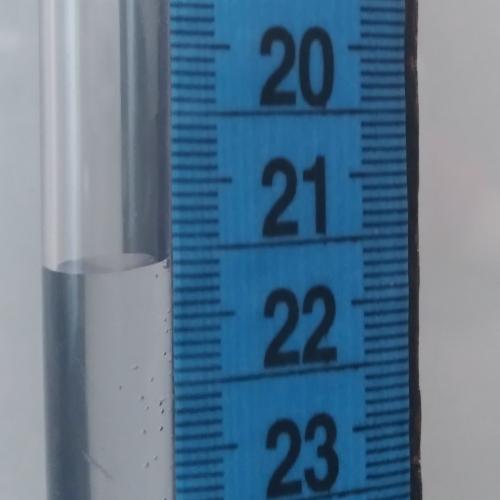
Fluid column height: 21.6 cm